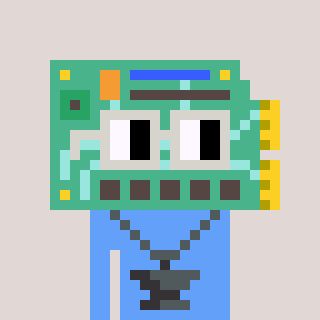
a pixel art character with square light gray glasses, a chipboard-shaped head and a blue-colored body on a warm background